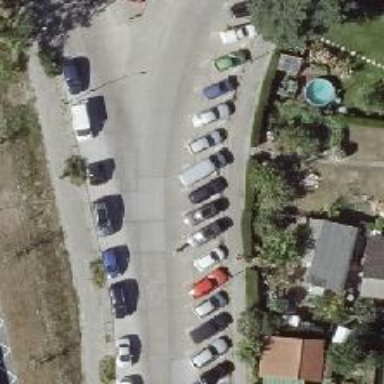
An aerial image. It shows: Residential road with concrete surface. There are sidewalks on both sides and parallel parking lanes.